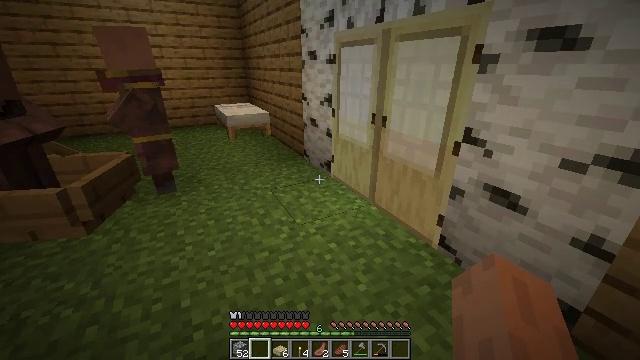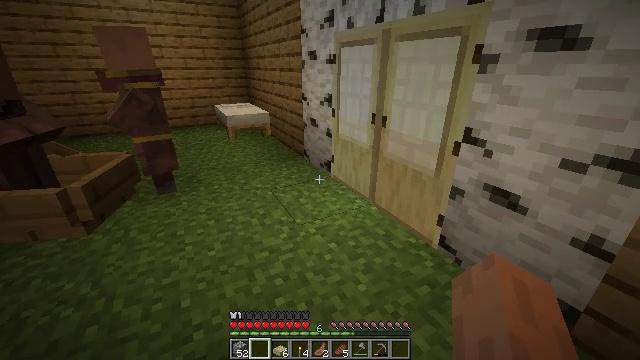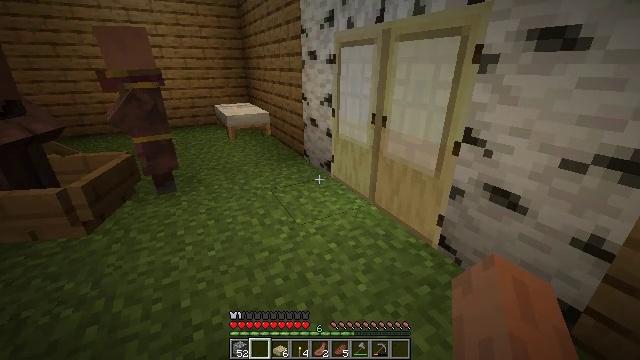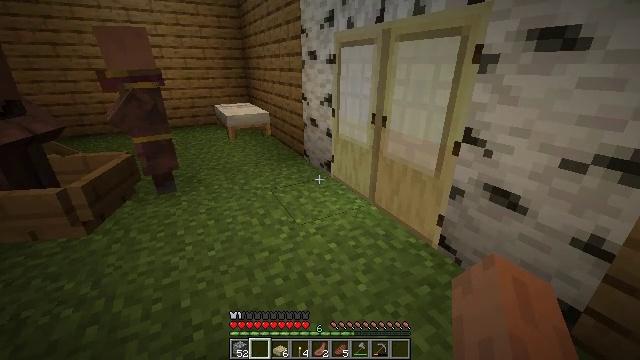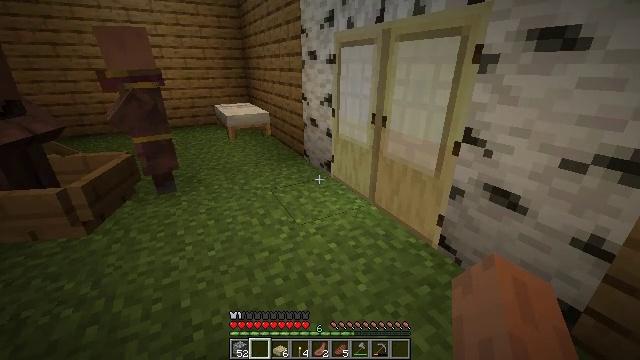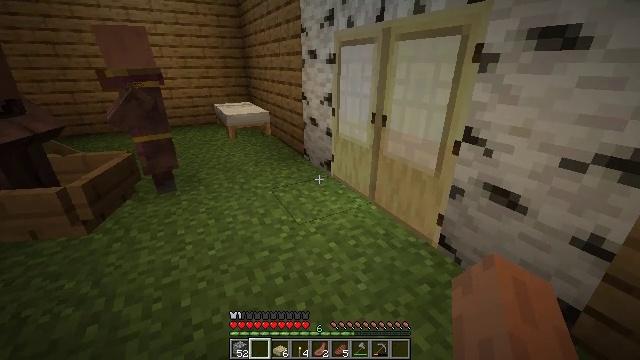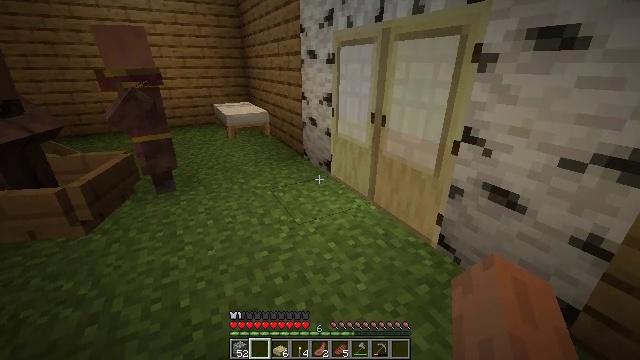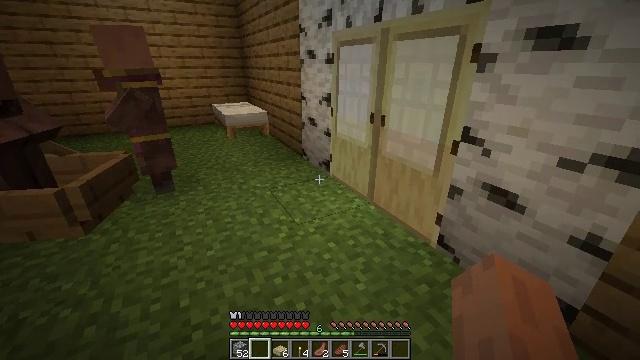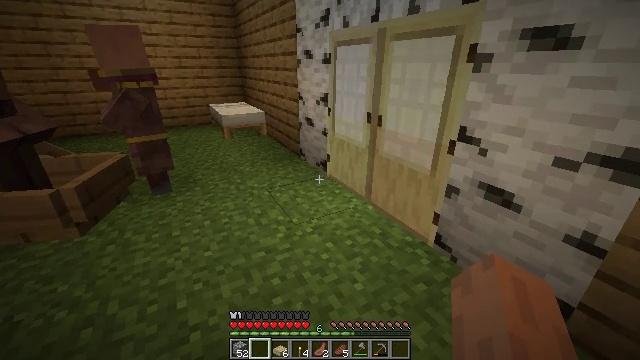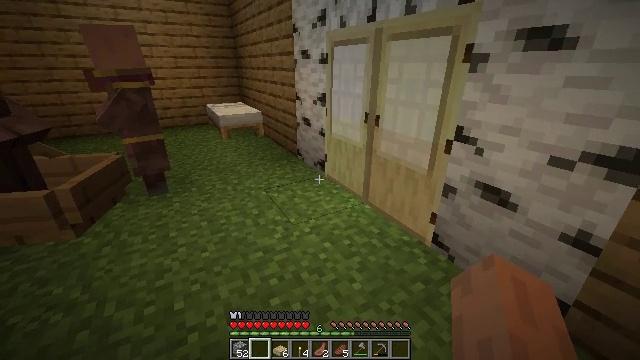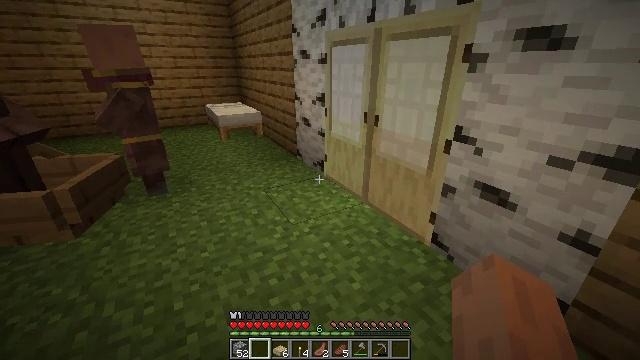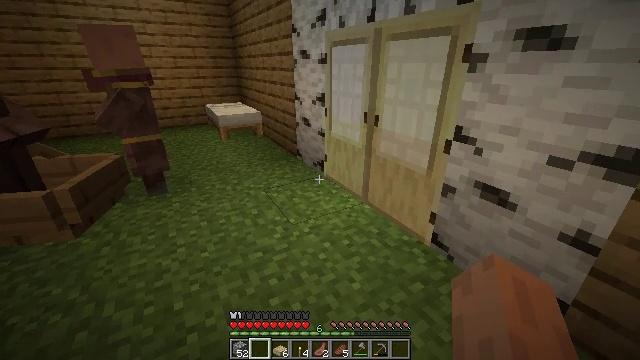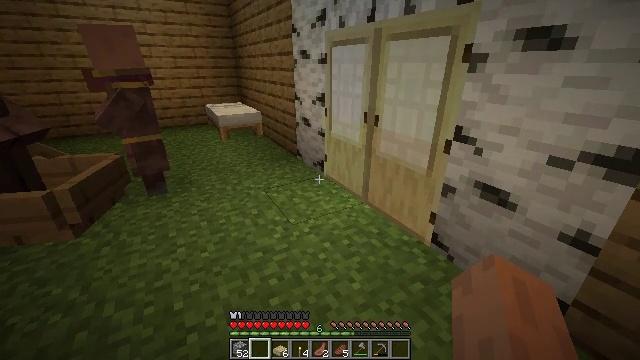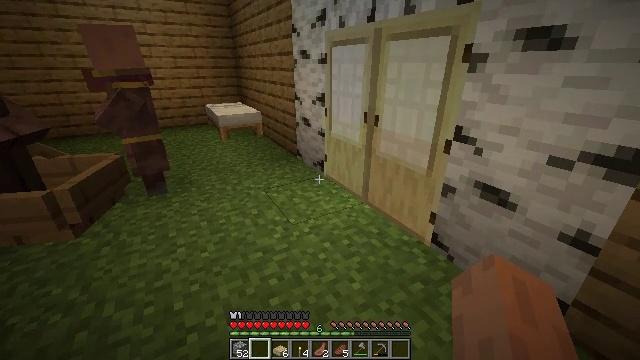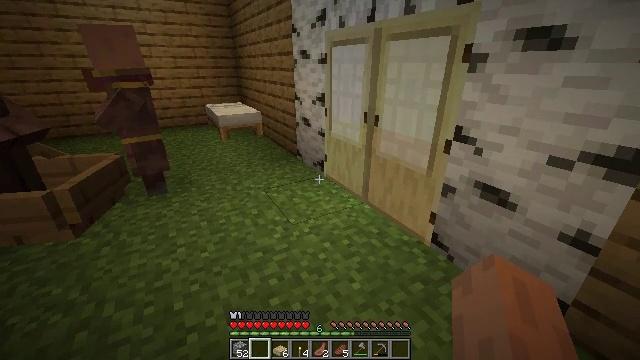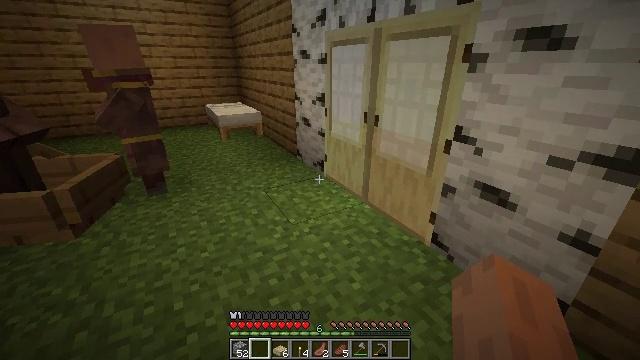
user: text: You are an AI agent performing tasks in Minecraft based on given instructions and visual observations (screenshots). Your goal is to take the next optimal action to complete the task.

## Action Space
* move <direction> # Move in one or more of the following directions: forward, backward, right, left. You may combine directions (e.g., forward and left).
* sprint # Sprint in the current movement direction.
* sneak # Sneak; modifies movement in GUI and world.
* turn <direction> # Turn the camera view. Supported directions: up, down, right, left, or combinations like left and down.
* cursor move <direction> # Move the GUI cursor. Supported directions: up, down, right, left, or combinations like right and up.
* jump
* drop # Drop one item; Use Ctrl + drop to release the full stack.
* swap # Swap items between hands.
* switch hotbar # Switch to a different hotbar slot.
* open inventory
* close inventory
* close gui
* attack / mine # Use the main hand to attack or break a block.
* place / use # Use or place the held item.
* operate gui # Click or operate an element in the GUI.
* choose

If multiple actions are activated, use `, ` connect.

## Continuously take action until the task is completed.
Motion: motion action
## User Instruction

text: Attack the oak planks to recycle it.
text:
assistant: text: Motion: no_op
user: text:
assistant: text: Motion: no_op
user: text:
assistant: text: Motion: no_op
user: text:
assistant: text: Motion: no_op
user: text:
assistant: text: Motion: no_op
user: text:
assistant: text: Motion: no_op
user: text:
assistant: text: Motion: no_op
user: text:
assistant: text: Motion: no_op
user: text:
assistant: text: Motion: no_op
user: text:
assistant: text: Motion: no_op
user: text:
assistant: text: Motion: no_op
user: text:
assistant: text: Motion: no_op
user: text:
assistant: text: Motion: no_op
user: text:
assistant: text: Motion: no_op
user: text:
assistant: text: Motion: no_op
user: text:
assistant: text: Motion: no_op
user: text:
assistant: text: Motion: no_op
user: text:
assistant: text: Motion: no_op
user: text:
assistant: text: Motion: no_op
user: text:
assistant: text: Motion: no_op
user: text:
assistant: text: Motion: no_op
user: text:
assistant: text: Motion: no_op
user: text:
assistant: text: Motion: no_op
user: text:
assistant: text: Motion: no_op
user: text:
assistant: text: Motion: no_op
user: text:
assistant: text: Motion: no_op
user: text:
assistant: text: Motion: no_op
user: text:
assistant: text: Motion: no_op
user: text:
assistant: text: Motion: no_op
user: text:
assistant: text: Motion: no_op